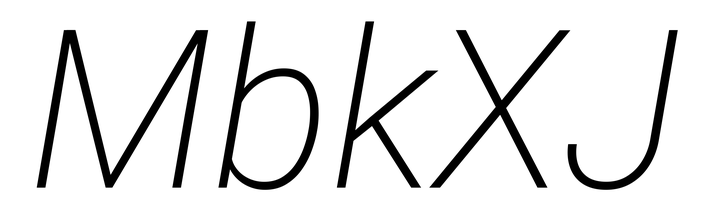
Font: Roboto-Italic_ExtraLight_Italic